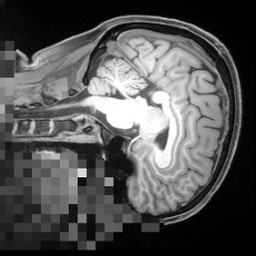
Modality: T1w
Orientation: sagittal
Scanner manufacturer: siemens
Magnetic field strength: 3 T
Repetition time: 2.55 s